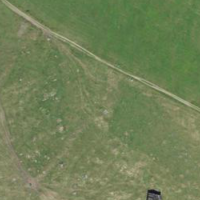
EUNIS habitat code: 26
Species observed at this site:
Ajuga pyramidalis